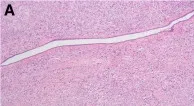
A. The tumour was mainly composed of abundant spindle cells. The tumour was absent of glands except that one elongated and narrow gland was displayed here after widely sectioned.
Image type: pathology (congo_red)